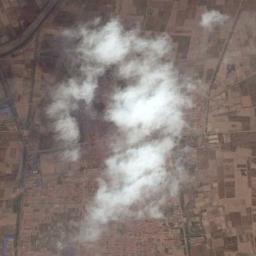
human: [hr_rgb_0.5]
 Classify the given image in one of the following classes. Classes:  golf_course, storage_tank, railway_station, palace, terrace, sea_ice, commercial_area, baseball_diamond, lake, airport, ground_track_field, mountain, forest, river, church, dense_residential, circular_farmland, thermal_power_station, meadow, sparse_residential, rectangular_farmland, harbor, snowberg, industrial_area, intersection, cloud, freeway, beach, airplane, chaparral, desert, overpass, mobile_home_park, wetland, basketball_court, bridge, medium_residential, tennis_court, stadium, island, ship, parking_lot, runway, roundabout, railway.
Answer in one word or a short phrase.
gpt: cloud